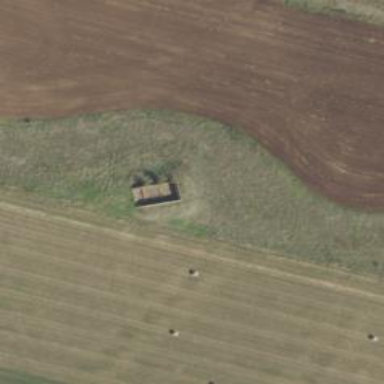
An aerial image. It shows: Military bunker.